Chest X-ray:
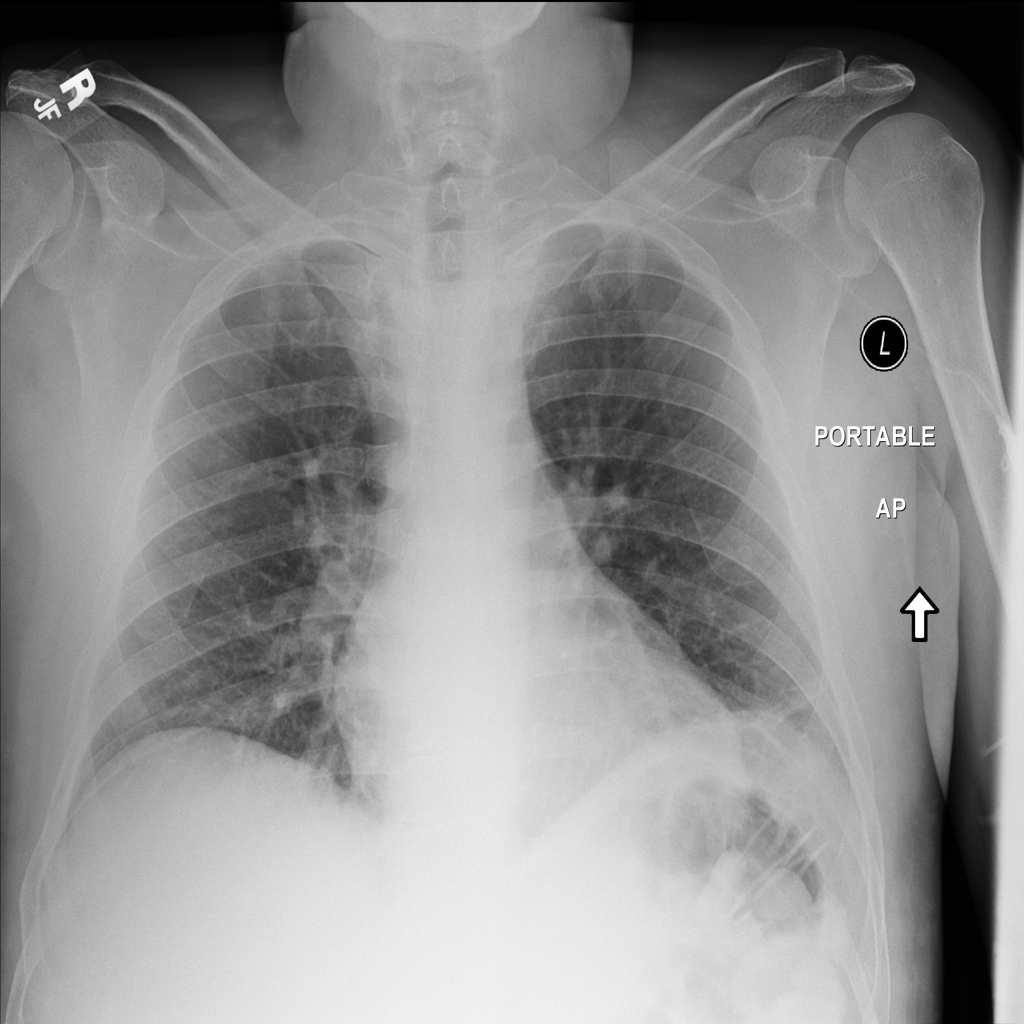
Findings: Atelectasis
No abnormal finding: no